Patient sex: F
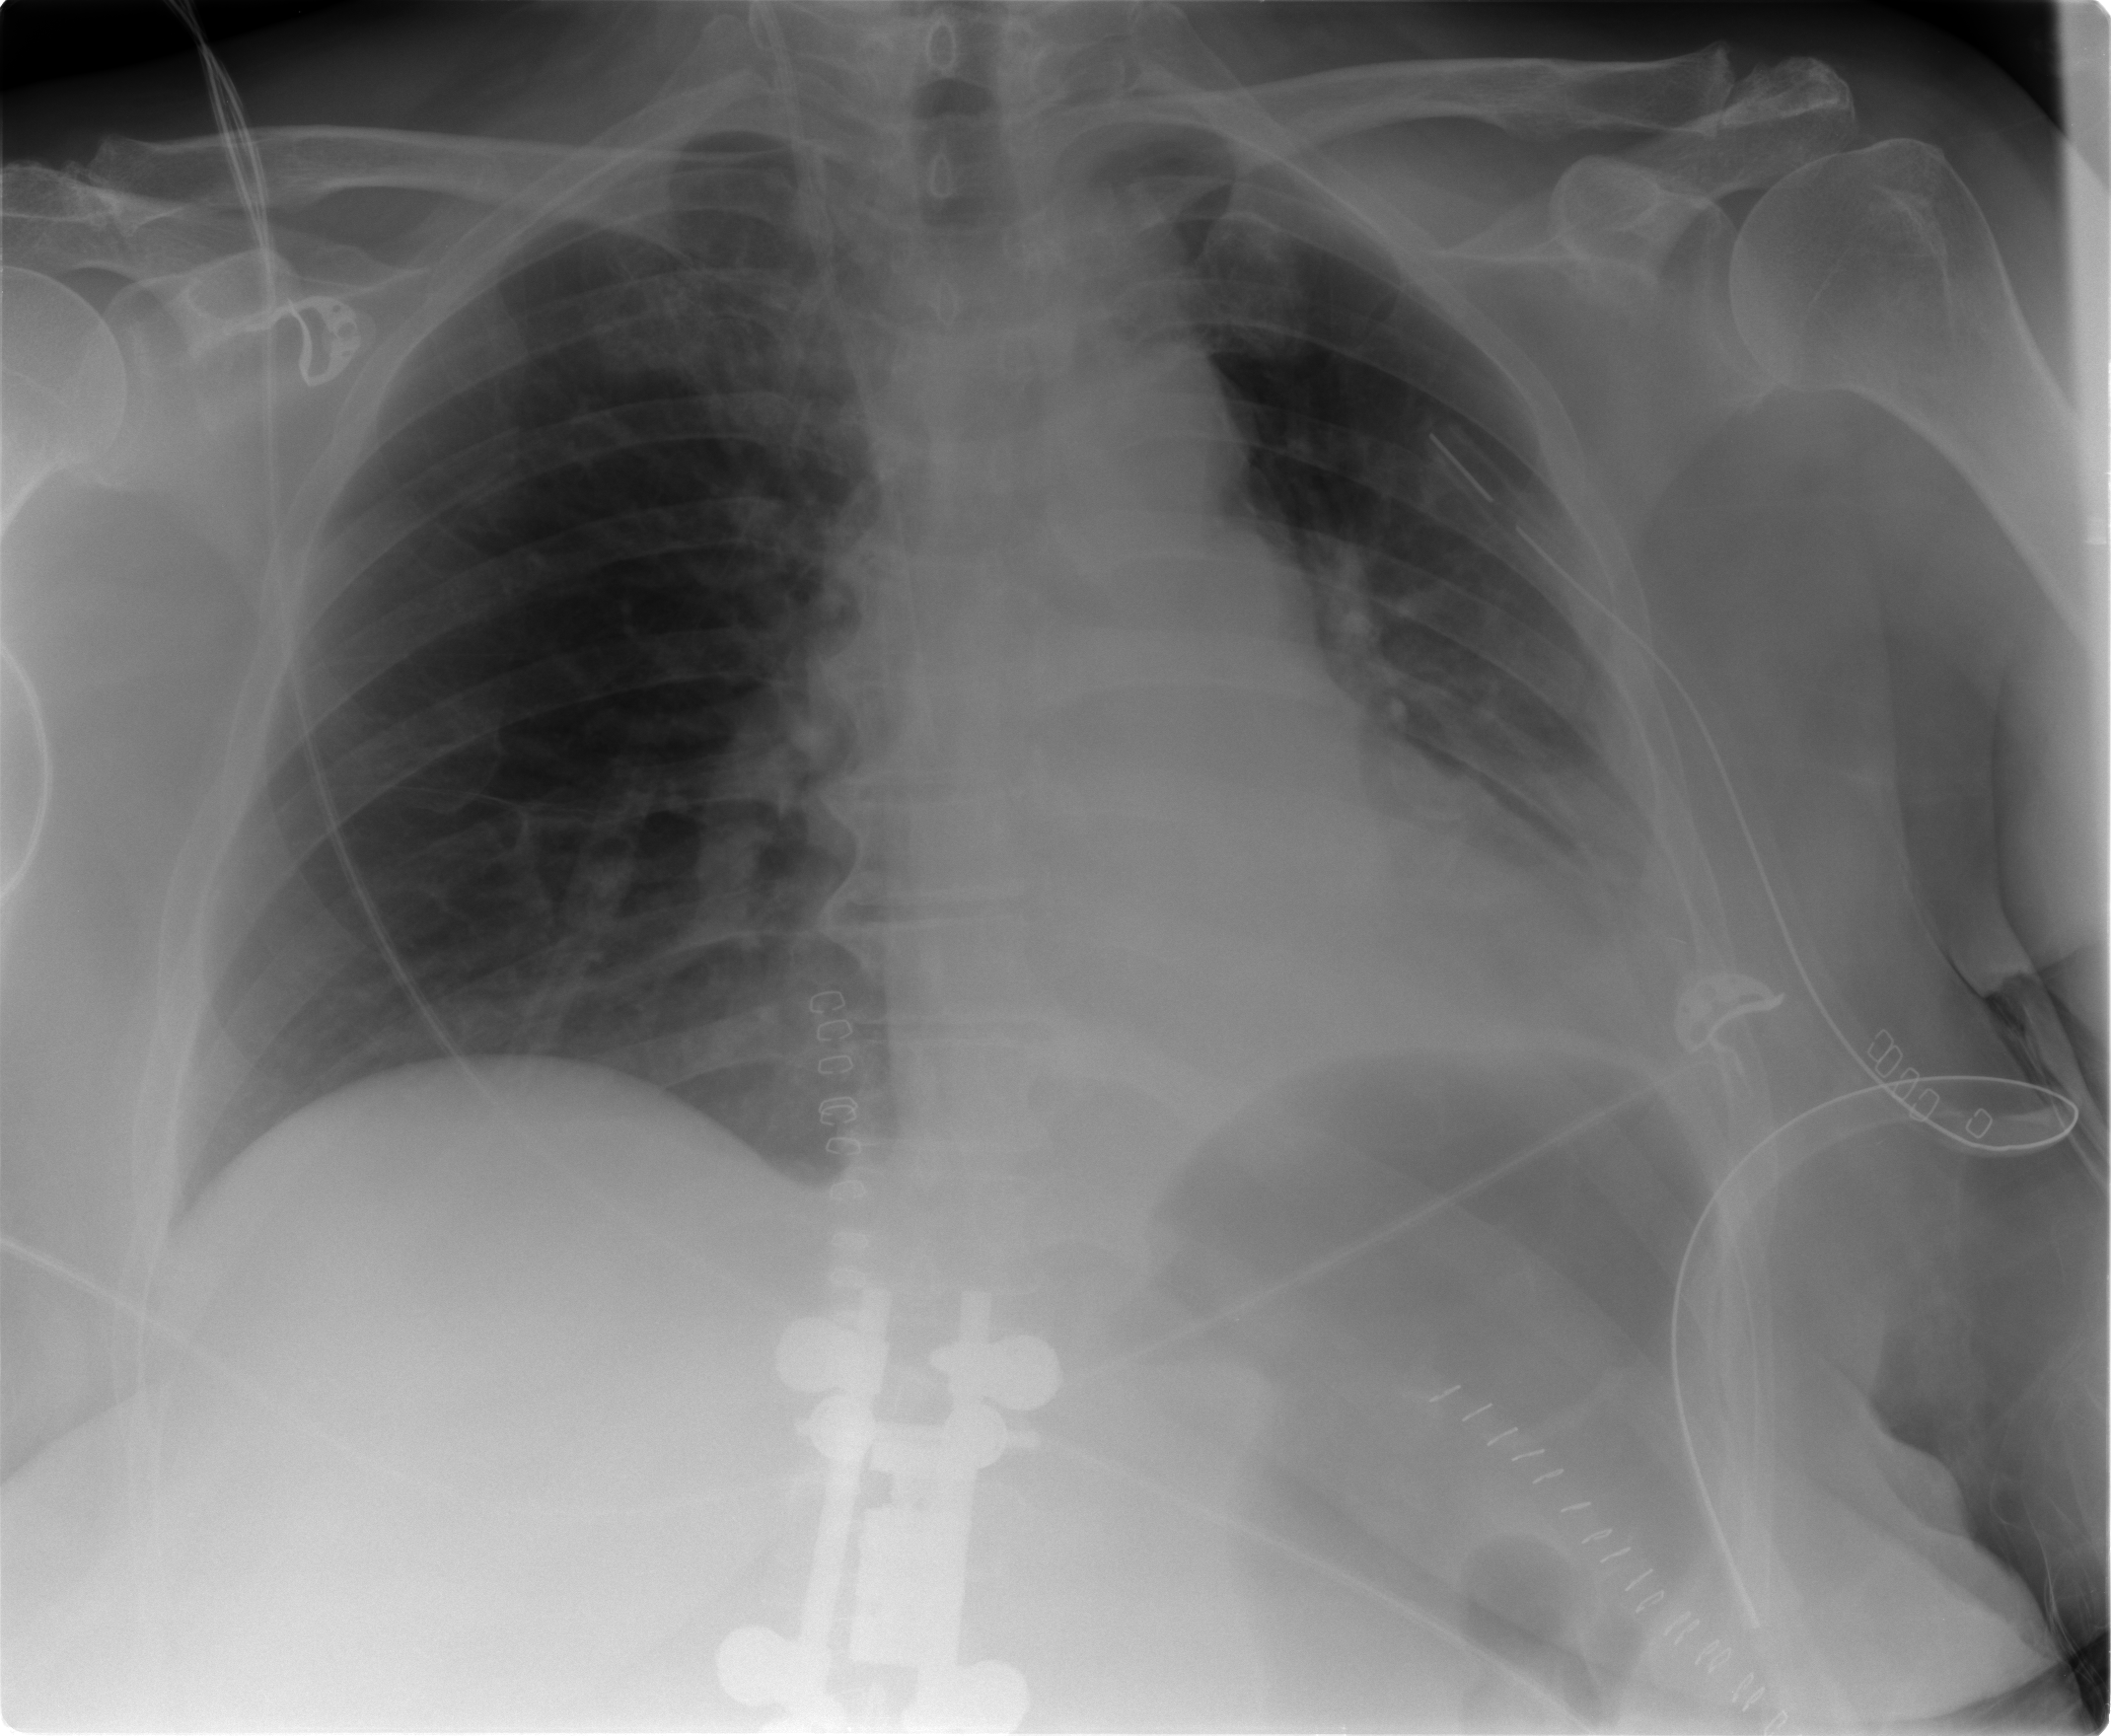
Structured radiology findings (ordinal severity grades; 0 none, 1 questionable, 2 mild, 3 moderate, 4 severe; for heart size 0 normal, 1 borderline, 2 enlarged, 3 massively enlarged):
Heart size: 1
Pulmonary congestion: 2
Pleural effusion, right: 0
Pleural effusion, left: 2
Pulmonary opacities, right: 0
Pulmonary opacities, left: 0
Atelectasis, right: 0
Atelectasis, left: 0